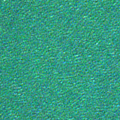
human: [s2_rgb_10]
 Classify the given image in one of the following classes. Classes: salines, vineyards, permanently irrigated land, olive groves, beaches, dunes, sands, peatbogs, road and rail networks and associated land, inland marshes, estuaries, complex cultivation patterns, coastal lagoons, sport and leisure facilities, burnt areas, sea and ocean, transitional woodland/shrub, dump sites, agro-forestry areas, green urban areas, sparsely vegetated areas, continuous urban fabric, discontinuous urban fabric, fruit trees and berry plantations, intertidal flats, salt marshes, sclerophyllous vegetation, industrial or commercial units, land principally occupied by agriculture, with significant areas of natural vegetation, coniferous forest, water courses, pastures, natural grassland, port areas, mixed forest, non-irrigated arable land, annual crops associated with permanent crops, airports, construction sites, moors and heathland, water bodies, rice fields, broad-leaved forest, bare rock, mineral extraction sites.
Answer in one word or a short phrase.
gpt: sea and ocean